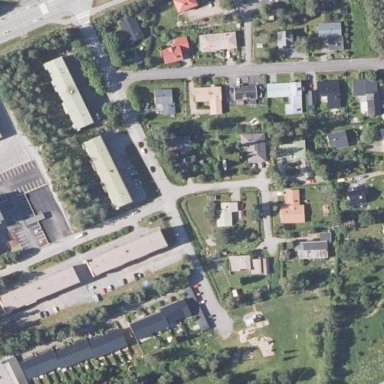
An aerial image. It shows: Residential area.